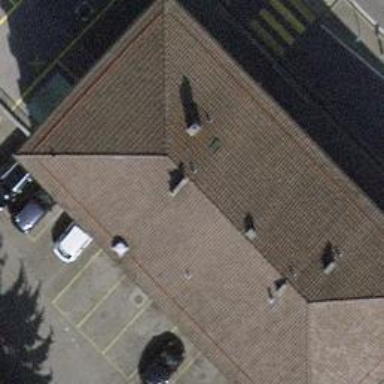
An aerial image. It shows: Restaurant.